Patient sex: F
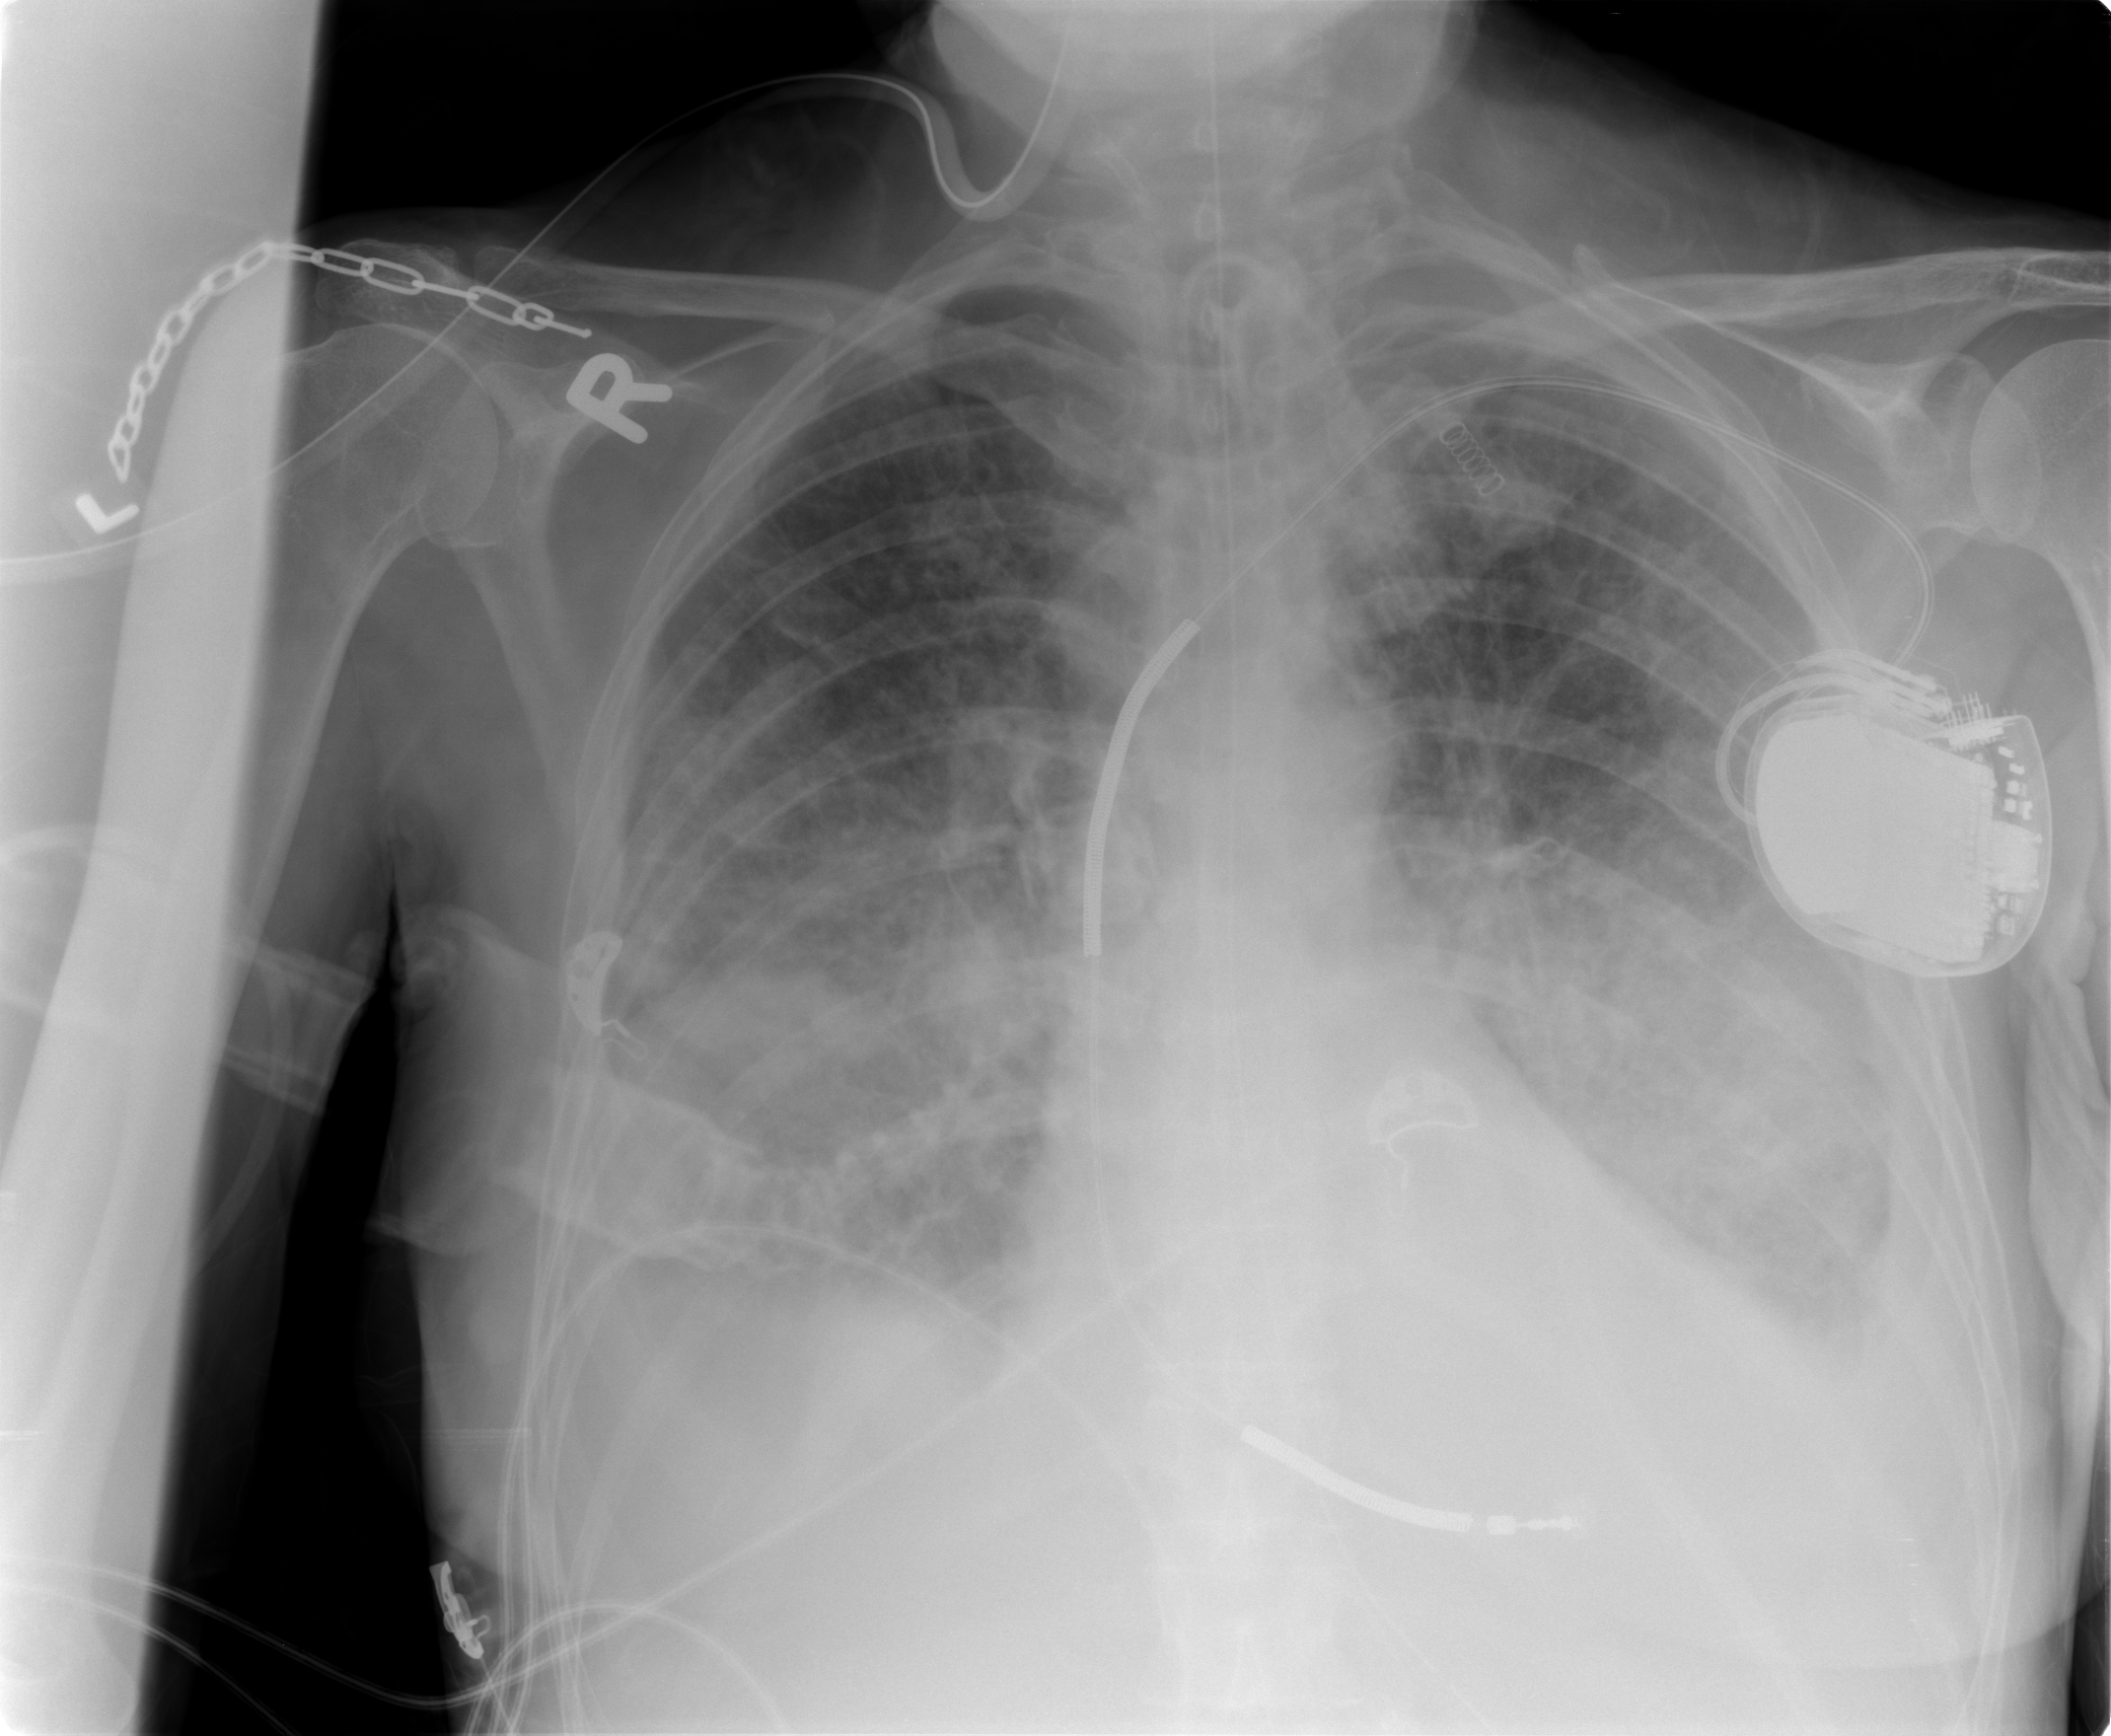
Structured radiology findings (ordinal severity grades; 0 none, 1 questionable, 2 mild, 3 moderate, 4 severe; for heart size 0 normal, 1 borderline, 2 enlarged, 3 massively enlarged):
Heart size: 0
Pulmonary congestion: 2
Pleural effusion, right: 3
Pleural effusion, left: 3
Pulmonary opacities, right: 3
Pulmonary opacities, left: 2
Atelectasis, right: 2
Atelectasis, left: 2